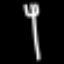
Label: fork